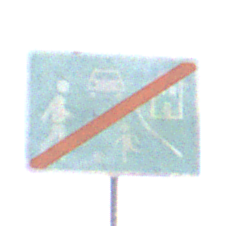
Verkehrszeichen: EndeVerkehrsberuhigterBereich
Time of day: SunriseSunset
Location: Outdoor (Nature)
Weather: PartlyCloudy
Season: NotSpecified
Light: Natural